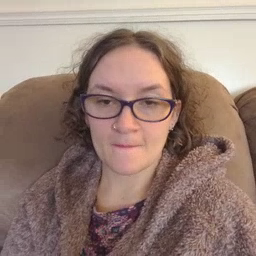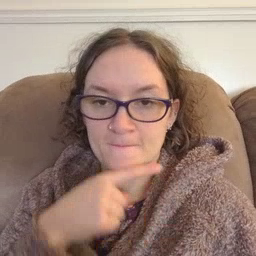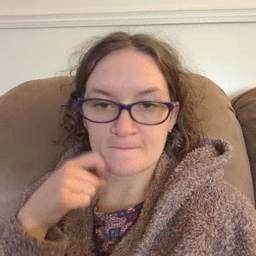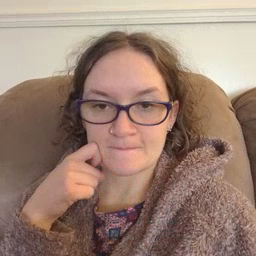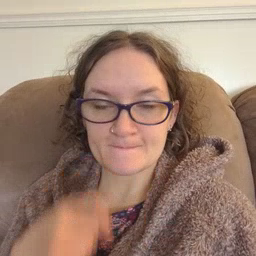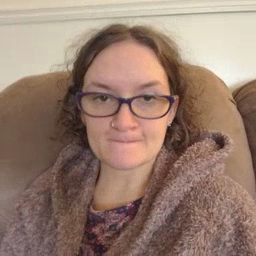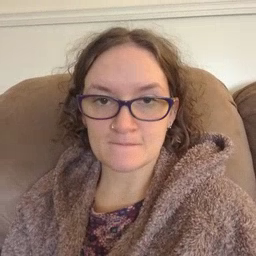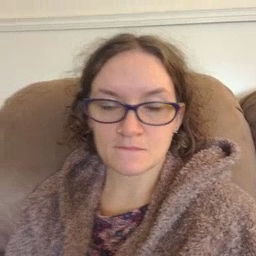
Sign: dry